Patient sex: F
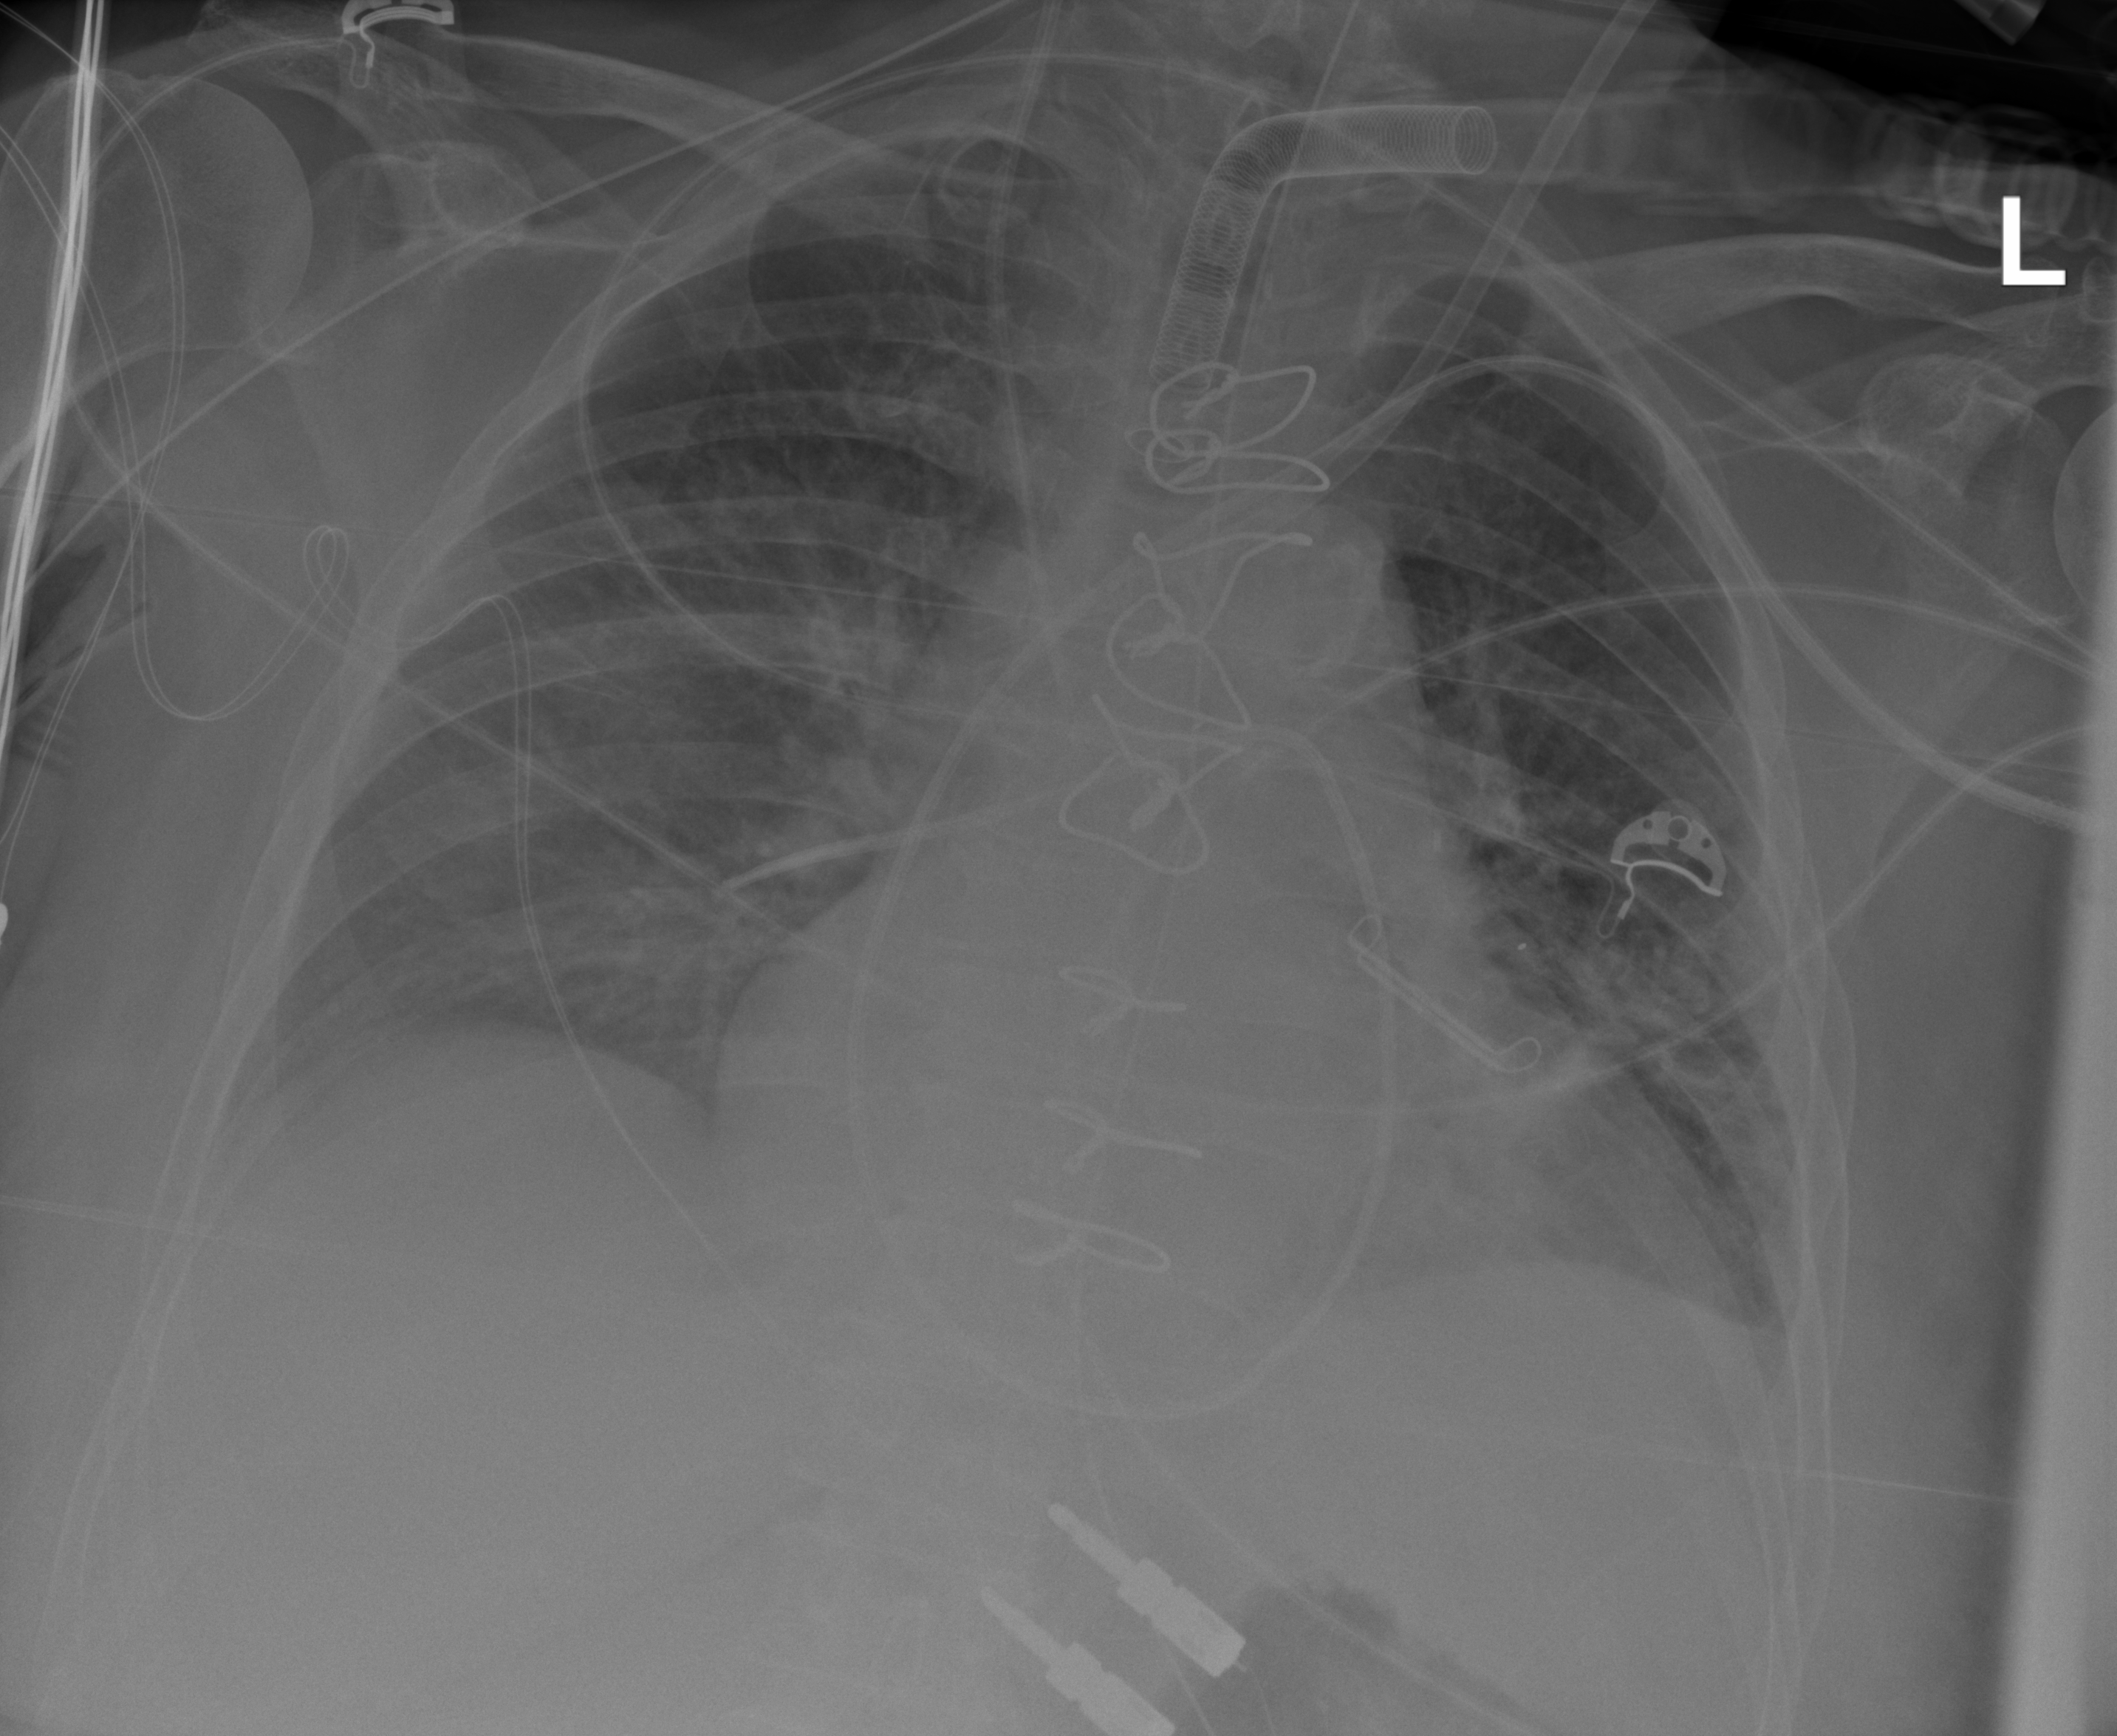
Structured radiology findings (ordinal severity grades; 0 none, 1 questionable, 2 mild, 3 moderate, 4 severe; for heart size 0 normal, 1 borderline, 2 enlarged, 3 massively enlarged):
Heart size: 2
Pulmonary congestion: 2
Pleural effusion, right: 2
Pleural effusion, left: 2
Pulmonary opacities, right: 0
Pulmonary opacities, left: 2
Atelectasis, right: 2
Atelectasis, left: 2